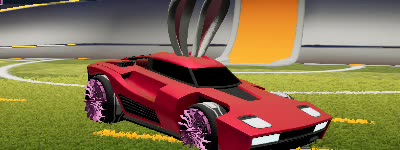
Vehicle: breakout